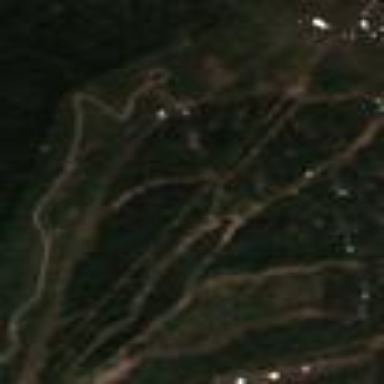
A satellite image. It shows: Skiing area with intermediate-level downhill slopes.